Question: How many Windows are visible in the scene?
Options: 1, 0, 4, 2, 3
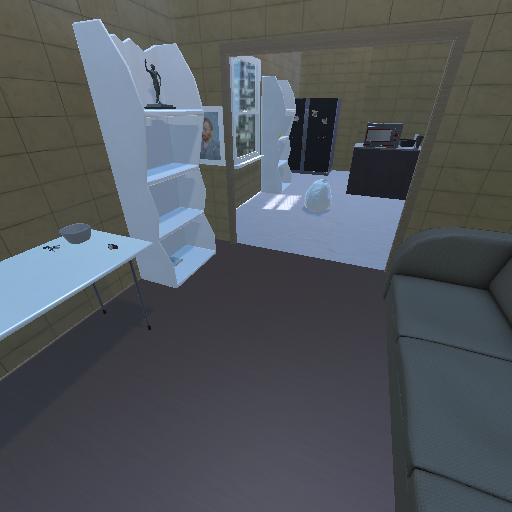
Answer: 1